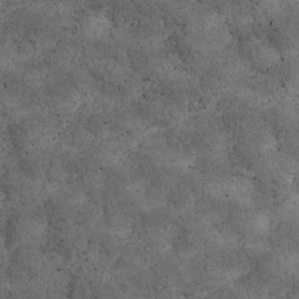
Label: non_frost